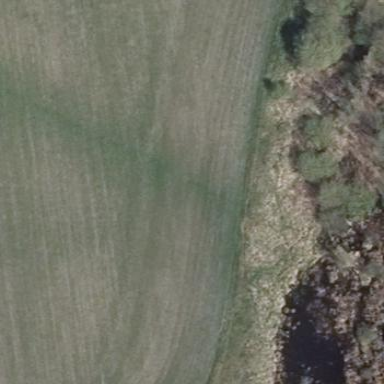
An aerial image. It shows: Open area covered with grass.